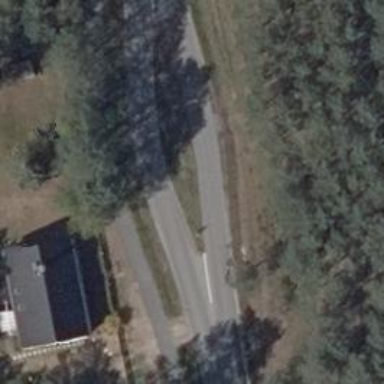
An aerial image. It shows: Tertiary road with asphalt surface.